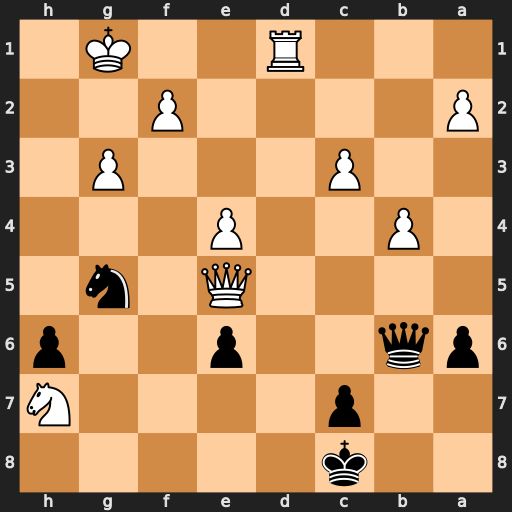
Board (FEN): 2k5/2p4N/pq2p2p/4Q1n1/1P2P3/2P3P1/P4P2/3R2K1
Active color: b
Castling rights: -
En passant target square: -
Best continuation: Nf3+ Kg2 Nxe5